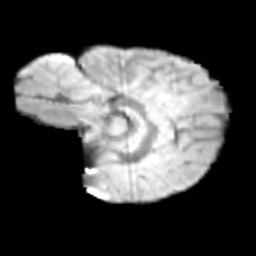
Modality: T2w
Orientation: sagittal
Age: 11
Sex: male
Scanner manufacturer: siemens
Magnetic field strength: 3 T
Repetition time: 3.8 s
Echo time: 0.07 s